Question: > Ember : 1.10.0Ember Data : 1.0.0-beta.16jQuery : 1.11.2
I'm using this.container.lookup in order to create a view dynamically in my controller like this:
'''
var popup = this.container.lookup('view:map-popup', {singleton: false});
var ctrl = this.container.lookup('controller:map-popup', {singleton: false});
popup.set('controller', ctrl);
popup.createElement();
'''
the view is defined like this:
'''
export default Ember.View.extend({
templateName: "mapPopup",
classNames: ["map-popup"]
});
'''
The view template:
'''
<a class="popup-closer" {{action 'closePopup'}}></a>
<div class="popup-content">{{content}}</div>
'''
and the view's controller:
'''
export default Ember.ObjectController.extend({
hide: function() {
console.log("i'm hidden");
},
actions: {
closePopup: function() {
this.hide();
}
}
});
'''
The view is inserted correctly in the DOM by my controller:
'''
<div class="ember-view map-popup" id="ember643">
<a data-ember-action="645" class="popup-closer"></a>
<div class="popup-content">5<PHONE>2,<PHONE>.413928764</div>
</div>
'''
But nothing happens when I click on the popup-closer.
I would be glad if someone could show me how to bind the action to the view's controller.
Following albert advice, I tried to setup a component:
'''
//app/components/map-popup.js
export default Ember.Component.extend({
classNames: ['map-popup'],
layoutName: 'components/map-popup',
content: function() {
return "some content";
},
hide: function() {
console.log('hidden');
},
actions: {
closePopup: function() {
this.hide();
}
}
});
'''
template is the same. as before, but inthe templates/components folder.
The result is worst than before. I get the popup to display the function as text instead of the content text...

The action is now triggered! That's great, the problem with the content not being displayed has bene solved using jquery:
'''
setUp: function() {
this.$('.popup-content').html(this.content());
}.on('didInsertElement'),
'''
I think it's ugly, I would much rather have a one way binding the the {{content}} in handlebar... But I cannot figure out how to do this.
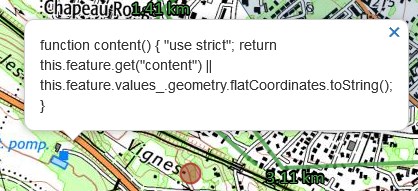
Answer: @albertjan is right. This has to be a component. Thats the right direction.
Now for the issue that 'content()' is not returning values can be solved if you make a <URL> for it like this
'''
export default Ember.Component.extend({
classNames: ['map-popup'],
layoutName: 'components/map-popup',
/*Notice the .property('') */
content: function() {
return "some content";
}.property(''),
hide: function() {
console.log('hidden');
},
actions: {
closePopup: function() {
this.hide();
}
}
});
'''
Why this works, When you use a simple function in template its nothing more than a attribute having some string value (which is 'function()' body)
To use the function's return value Ember use concept of computed properties.
Computed properties also accept arguments and are useful for combining results of two or more properties like this. Its output updates when any dependent properties changes.
Example can be found here on <URL>
'''
var Person = Ember.Object.extend({
// these will be supplied by 'create'
firstName: null,
lastName: null,
fullName: function() {
var firstName = this.get('firstName');
var lastName = this.get('lastName');
return firstName + ' ' + lastName;
}.property('firstName', 'lastName')
});
var tom = Person.create({
firstName: 'Tom',
lastName: 'Dale'
});
tom.get('fullName') // 'Tom Dale'
'''